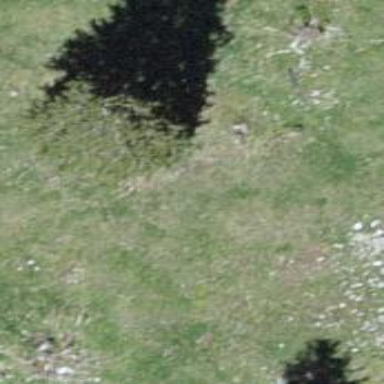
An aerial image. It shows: Needle-leaved tree in its natural environment.